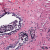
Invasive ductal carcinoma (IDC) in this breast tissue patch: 0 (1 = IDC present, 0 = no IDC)